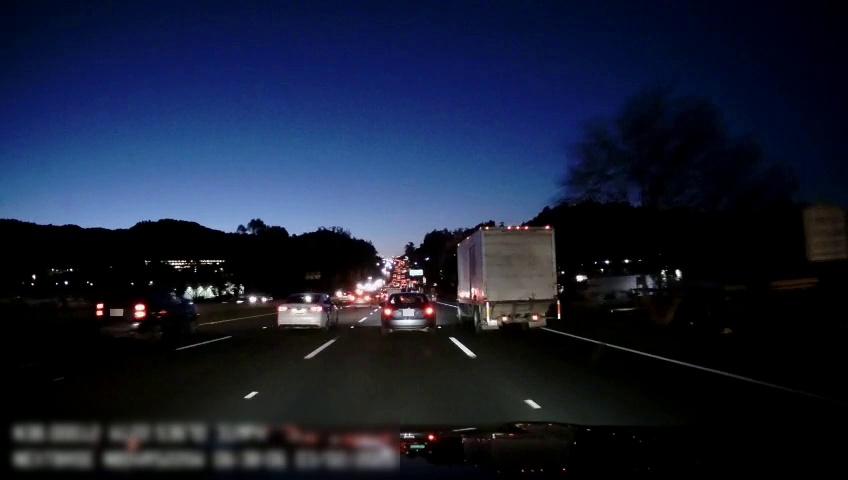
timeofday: Night
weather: Other
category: Drivable Space
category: Vehicles | Car
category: Vehicles | Other LV
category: Vehicles | SUV
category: Vehicles | Car
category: Vehicles | Car
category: Vehicles | Truck
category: Vehicles | Car
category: Vehicles | Car
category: Lanes | Alternate Lane
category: Lanes | Current Lane
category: Lanes | Current Lane
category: Lanes | Alternate Lane
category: Lanes | Alternate Lane
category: Traffic | Signs
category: Traffic | Signs